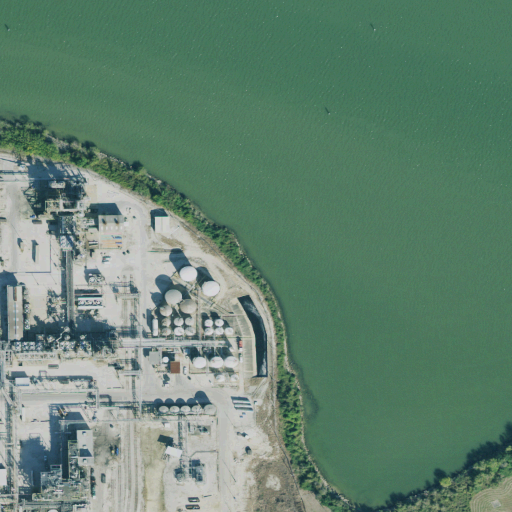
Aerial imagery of cape in Texas named Brinson Point containing open water, high intensity development, medium intensity development, herbaceous wetlands, low intensity development, and barren land